Question: I am discovering wavelets in practice thanks to the python module <URL>.
I have browsed <URL>, but I could not grasp the essential step: I don't know how to display the multidimensionnal output of a wavelet analysis , basically.
This is what I tried, (given one pyplot axe 'ax'):
'''
import pywt
data_1_dimension_series = [0,0.1,0.2,0.4,-0.1,-0.1,-0.3,-0.4,1.0,1.0,1.0,0]
# indeed my data_1_dimension_series is much longer
cA, cD = pywt.dwt(data_1_dimension_series, 'haar')
ax.set_xlabel('seconds')
ax.set_ylabel('wavelet affinity by scale factor')
ax.plot(axe_wt_time, zip(cA,cD))
'''
or also
'''
data_wt_analysis = pywt.dwt(data_1_dimension_series, 'haar')
ax.plot(axe_wt_time, data_wt_analysis)
'''
Both 'ax.plot(axe_wt_time, data_wt_analysis)' and 'ax.plot(axe_wt_time, zip(cA,cD))' are not appropriate and returns error. Both throws 'x and y must have the same first dimension'
The thing is 'data_wt_analysis' does contain several 1D series, one for each wavelet scale factor.
I surely could display as many graphs as there are scale factors. But I want them all in the same graph.
How could I simply display such data, in only one graph, ?
Something like the colourful square below:

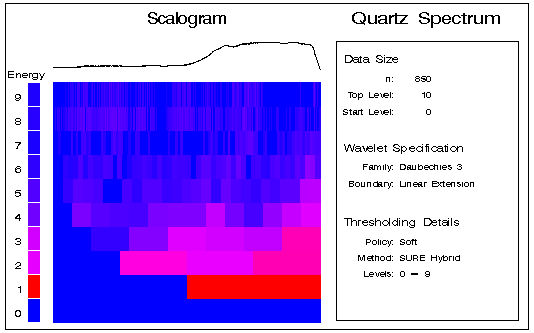
Answer: You should extract the different 1D series from your array of interest, and use matplotlib as in most simple example
'''
import matplotlib.pyplot as plt
plt.plot([1,2,3,4])
plt.ylabel('some numbers')
plt.show()
'''
<URL>
You wish to superimpose 1D plots (or line plots). So, if you have lists l1, l2, l3, you will do
'''
import matplotlib.pyplot as plt
plt.plot(l1)
plt.plot(l2)
plt.plot(l3)
plt.show()
'''
For a scalogram: what i used was 'imshow()'. This was not for wavelets, but same ID: a colormap.
I have found <URL>' with wavelets, didn t try thought
'''
from pylab import *
import pywt
import scipy.io.wavfile as wavfile
# Find the highest power of two less than or equal to the input.
def lepow2(x):
return 2 ** floor(log2(x))
# Make a scalogram given an MRA tree.
def scalogram(data):
bottom = 0
vmin = min(map(lambda x: min(abs(x)), data))
vmax = max(map(lambda x: max(abs(x)), data))
gca().set_autoscale_on(False)
for row in range(0, len(data)):
scale = 2.0 ** (row - len(data))
imshow(
array([abs(data[row])]),
interpolation = 'nearest',
vmin = vmin,
vmax = vmax,
extent = [0, 1, bottom, bottom + scale])
bottom += scale
# Load the signal, take the first channel, limit length to a power of 2 for simplicity.
rate, signal = wavfile.read('kitten.wav')
signal = signal[0:lepow2(len(signal)),0]
tree = pywt.wavedec(signal, 'db5')
# Plotting.
gray()
scalogram(tree)
show()
'''